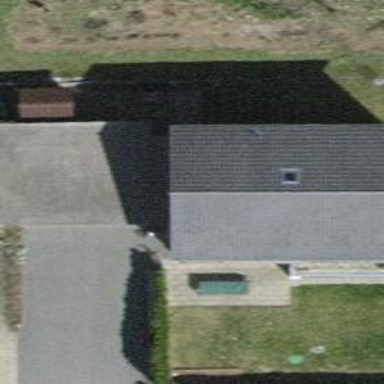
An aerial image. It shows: Garage.